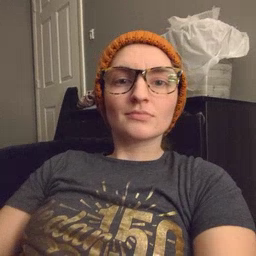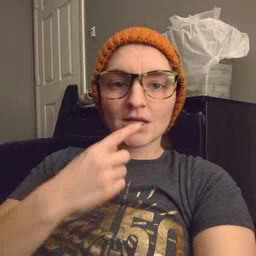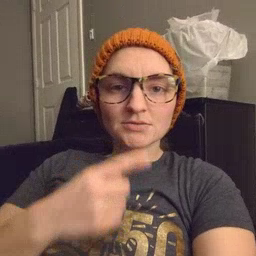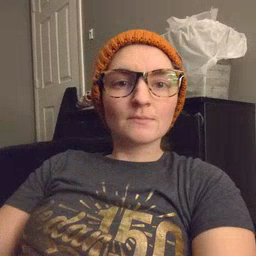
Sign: tongue